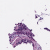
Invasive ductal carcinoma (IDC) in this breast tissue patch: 1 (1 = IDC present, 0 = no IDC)